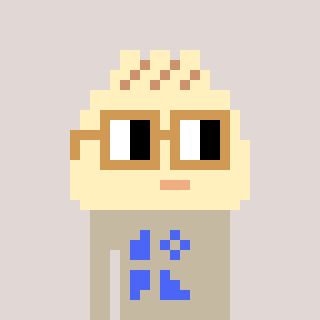
a pixel art character with square brown glasses, a porkbao-shaped head and a bege-colored body on a warm background